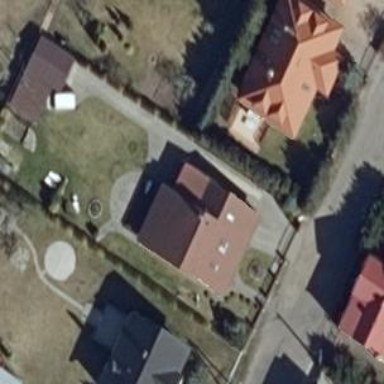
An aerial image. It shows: Residential building.